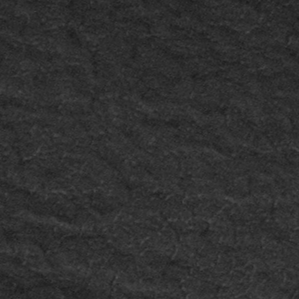
Label: frost